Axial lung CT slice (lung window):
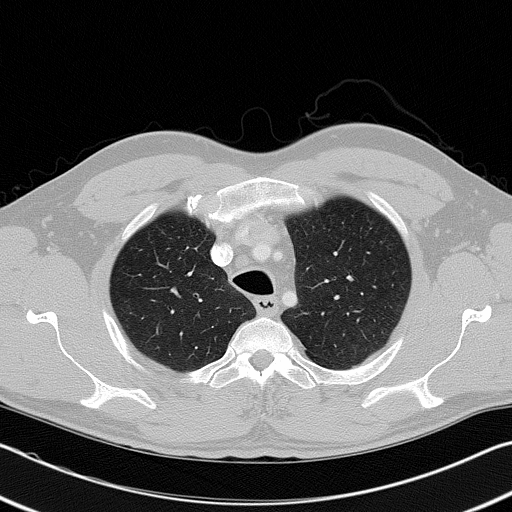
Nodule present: no